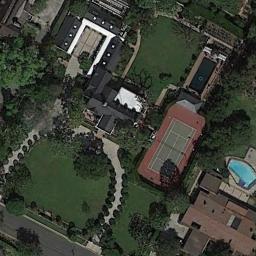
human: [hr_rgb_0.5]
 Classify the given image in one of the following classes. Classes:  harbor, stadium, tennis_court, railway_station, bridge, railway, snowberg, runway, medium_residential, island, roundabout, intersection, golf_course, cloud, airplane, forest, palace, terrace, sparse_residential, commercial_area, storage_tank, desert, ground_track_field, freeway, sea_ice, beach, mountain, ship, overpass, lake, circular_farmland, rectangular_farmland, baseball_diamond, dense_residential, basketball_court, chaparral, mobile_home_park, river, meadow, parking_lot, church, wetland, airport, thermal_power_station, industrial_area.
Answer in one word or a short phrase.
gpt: tennis_court